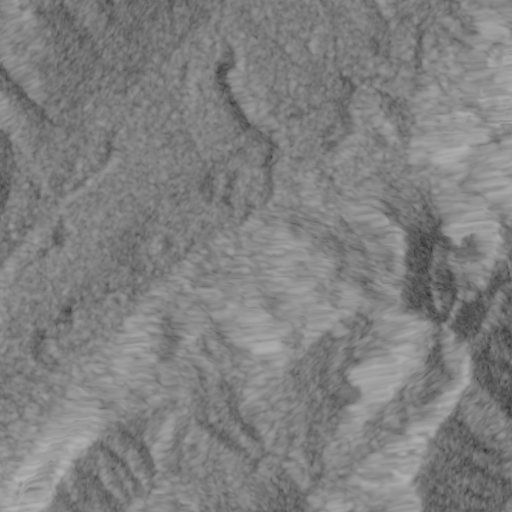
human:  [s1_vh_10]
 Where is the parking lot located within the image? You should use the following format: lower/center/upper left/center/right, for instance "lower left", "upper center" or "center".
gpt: The parking lot is located in the upper center of the image.
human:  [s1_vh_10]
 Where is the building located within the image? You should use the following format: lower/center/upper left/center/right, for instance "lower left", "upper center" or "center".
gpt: The building is located in the lower left of the image.
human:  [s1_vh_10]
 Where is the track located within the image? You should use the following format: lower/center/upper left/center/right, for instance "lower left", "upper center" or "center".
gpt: There is no track in the image.

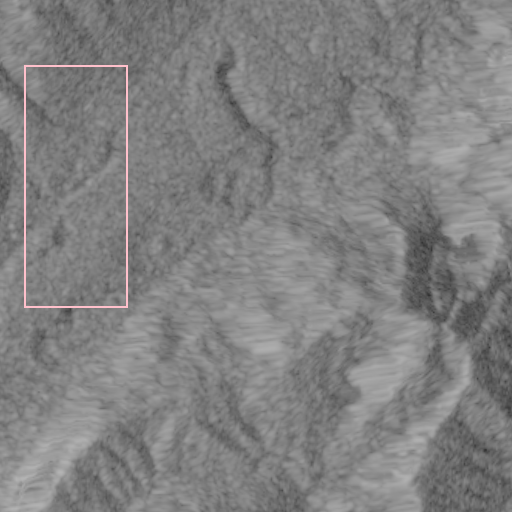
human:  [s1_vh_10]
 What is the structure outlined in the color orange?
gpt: There is no orange outline.
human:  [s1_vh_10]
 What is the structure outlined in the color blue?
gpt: There is no structure outlined in blue.